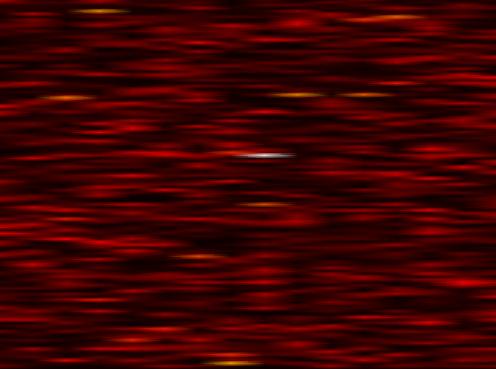
Label: FBMC